Question: I was reading <URL>, and I need help in understanding this one.
Compare these speeds
'''
Timing[
tbl = Table[i + j, {i, 1, 1000}, {j, 1, 1000}];
]
{0.031, Null}
'''
and
'''
Timing[
a = 1000;
tbl = Table[i + j, {i, 1, a}, {j, 1, a}];
]
{0.422, Null}
'''
So it is much faster when putting the actual value for the limit inside the table itself vs outside. The explanation for this, which I am sure it is correct, but I need help in understanding, is that 'Table' is compiled if its limit are numeric vs. not, this is because its Attributes is 'HoldAll'.
But my question is: How would the above actually work, because the limits to 'Table' must, at one point, become numeric anyway? I can't write
'''
Clear[a]
tbl = Table[i + j, {i, 1, a}, {j, 1, a}]
'''
The above gives an error.
So, for me, writing 'a=1000' outside 'Table' vs. inside, should have made no difference, since without 'a' having a numerical value, 'Table[]' can't do anything. So the replacing of 'a' by the number 1000 must occur at one point of time by evaluator before 'Table[]' can do anything useful, would it not?
In other words, what 'Table' should see, eventually, is '{i, 1, 1000}, {j, 1, 1000}' in both cases.
So, the way I thought this would happen is this:
1. Evaluator replaces a by 1000 in the arguments of table
2. Evaluator calls Table with the result, which is now all numeric.
3. Table Compiles, and runs faster now.
But what seems to happen is something else. (due to 'HoldAll' ?)
1. Table takes its arguments, as is. Since it has HoldAll, so it sees a and not 1000.
2. It does not call Compile since its arguments are not all numbers.
3. It now generate a table with the a limit, Evaluator evaluates a to 1000
4. Table is generated now all limits are numeric, but slower now since code is not compiled.
Also, in the above example, even if one uses a variable for the limit? It is not always possible to hardcode the numbers for the table limits, but one must sometime use a variables for these. Should one explicitly use the 'Compile' command? (I do not use 'Compile' directly, since I assumed it is done automatically when needed).
In answer to post by Mike below on finding no difference in timing when using a call.
'''
ClearAll[tblFunc];
Timing[a = 1000;
tblFunc[a_] := Table[i + j, {i, 1, a}, {j, 1, a}];
Developer'PackedArrayQ[tblFunc[a]]
]
'''
gives
'''
{0.031, True}
'''
But that is because 'a' is now the number '1000' INSIDE the function, once it is called. Since M passes things by VALUE.
If we force the call to be by reference, so that 'a' is left unevaluated, then we get
'''
ClearAll[tblFunc];
Timing[a = 1000;
tblFunc[a_] := Table[i + j, {i, 1, a}, {j, 1, a}];
Developer'PackedArrayQ[tblFunc[Unevaluated@a]]
]
'''
now we see the expected result, since now 'a' is still symbolic INSIDE the function, we are back to square one, and now it is slow, since not packed. And since it is not packed, Compile is not used.
'''
{0.437, False}
'''
Thanks to everyone for the answers, I think I learned allot from them.
Here is an executive summary, just to make sure I got everything ok.

Here are links I have specially related to hints to use to making Mathematica code runs faster.
1. http://library.wolfram.com/howtos/faster/
2. http://blog.wolfram.com/2011/12/07/10-tips-for-writing-fast-mathematica-code/
3. https://stackoverflow.com/questions/<PHONE>/performance-tuning-in-mathematica
4. Using Array and Table Functions in Mathematica. Which is best when
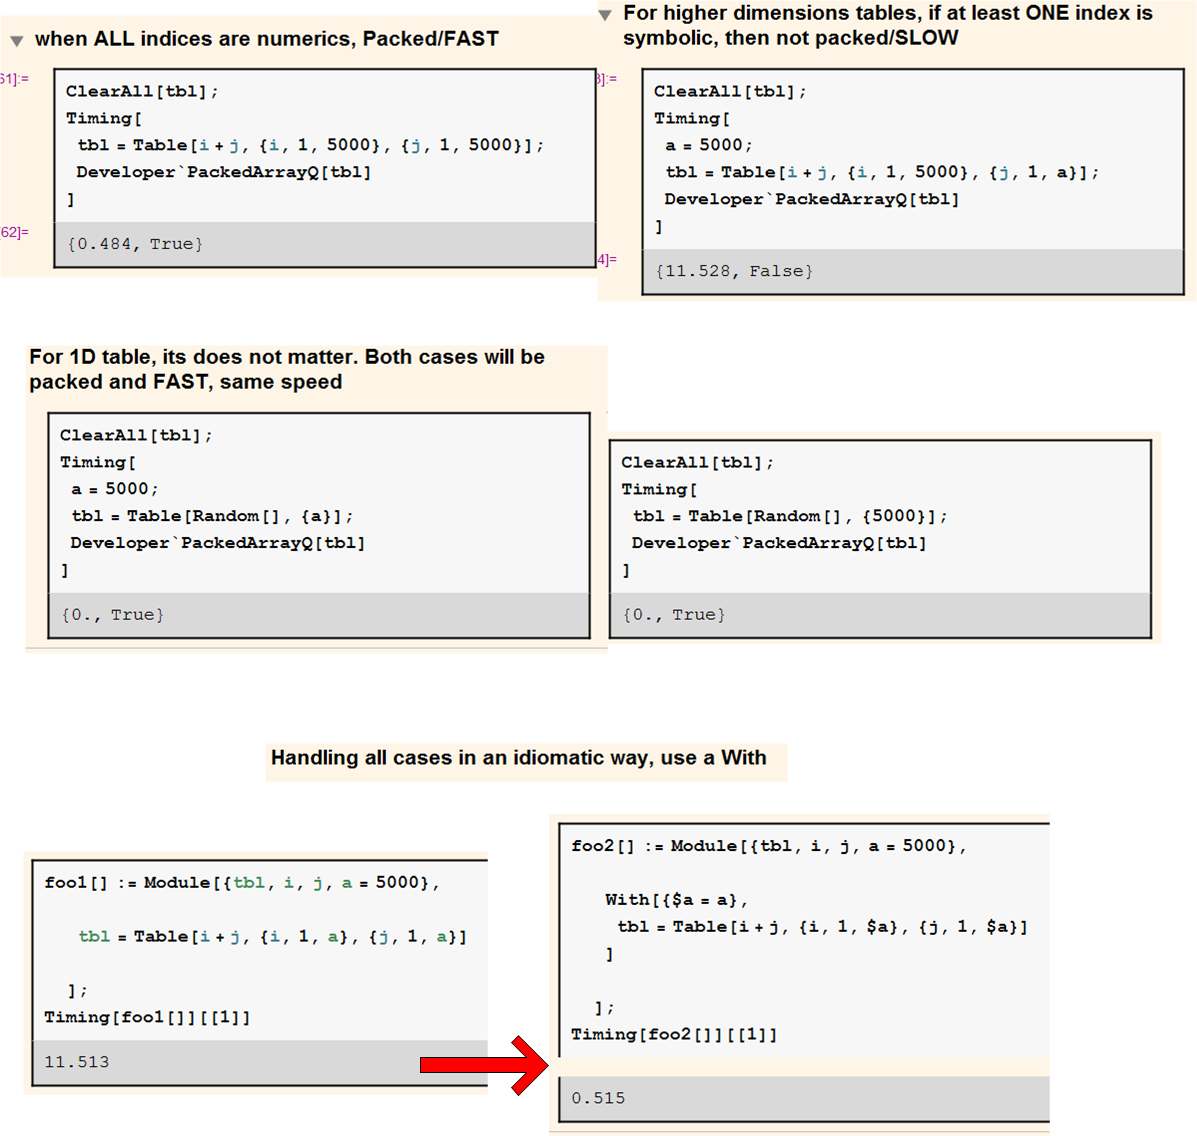
Answer: So this is what I think is happening. The reason why you see the slow down between a numeric and a symbolic limit on 'Table' is due to the fact that you do a double index. Each sub-table (e.g. going over all indices 'j' for a fixed index 'i') is constructed separately and when the limit is symbolic there is an extra step involved in figuring out that limit before constructing each sub table. You can see this by examining, e.g.
'''
Trace[a = 3;
tbl = Table[i + j, {i, 1, a}, {j, 1, a}];
]
'''
<URL> gives a good example for why you would want to do this check for every sub list. As to why cannot figure out when this check is not needed I have no clue. If you only have one index to sum over there is no difference in speed between the symbolic and numeric version
'''
Timing[tbl = Table[i + j, {j, 1, 1000}];]
{0.0012, Null}
Timing[a = 1000;
tbl = Table[i + j, {j, 1, a}];
]
{0.0013, Null}
'''
To answer your follow up regarding speed; making 'tbl' a function is faster for both numeric and symbolic limits.
'''
Timing[a = 1000;
tblFunc[a_] := Table[i + j, {i, 1, a}, {j, 1, a}];
tblFunc[a];
]
{0.045171, Null}
'''
vs.
'''
Timing[tbl = Table[i + j, {i, 1, 1000}, {j, 1, 1000}];]
{0.066864, Null}
Timing[a = 1000;
tbl = Table[i + j, {i, 1, a}, {j, 1, a}];
]
{0.632128, Null}
'''
You gain even more speed if you intend to reuse the 'tbl' construction.
'''
b=1000;
Timing[tblFunc[b];]
{0.000013, Null}
'''